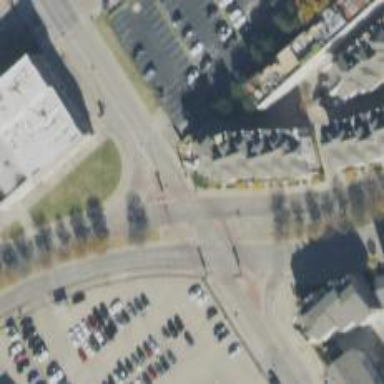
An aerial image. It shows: Secondary road with separate sidewalk.